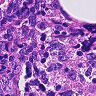
Metastatic tissue present: no